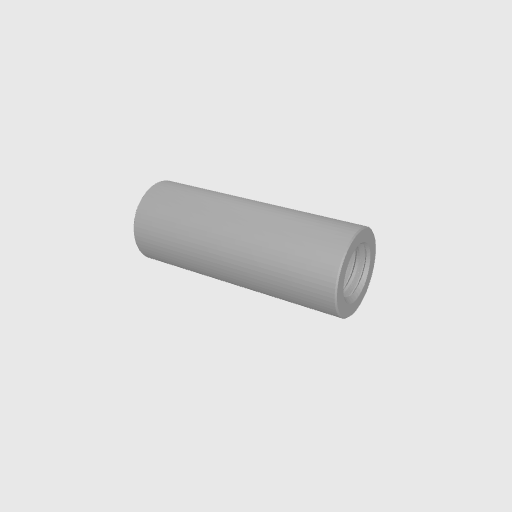
Part: Standoff6OD16